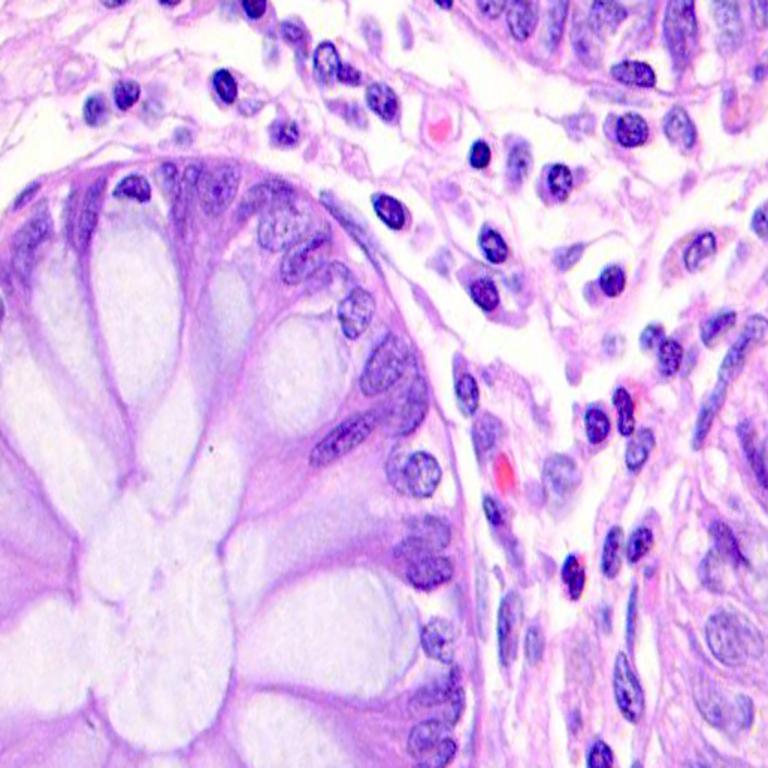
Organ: colon
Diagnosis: benign